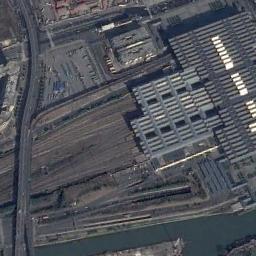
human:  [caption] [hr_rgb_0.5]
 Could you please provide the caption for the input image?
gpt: The railway station has lots of railways and a big building and a river is next to the railway station .

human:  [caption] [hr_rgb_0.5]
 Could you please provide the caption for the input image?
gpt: The railway station is next to some buildings and the parking lot .

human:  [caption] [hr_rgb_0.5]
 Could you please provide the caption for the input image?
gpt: A well-equipped railway station in a crowded city .

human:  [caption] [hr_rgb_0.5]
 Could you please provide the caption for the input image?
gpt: There are many buildings beside the railway station .

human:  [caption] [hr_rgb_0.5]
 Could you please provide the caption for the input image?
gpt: There are some buildings and a river beside the railway station .